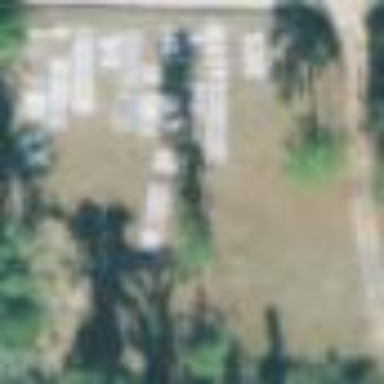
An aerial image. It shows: Grave yard.